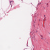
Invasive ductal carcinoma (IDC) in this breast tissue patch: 0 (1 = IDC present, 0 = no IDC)